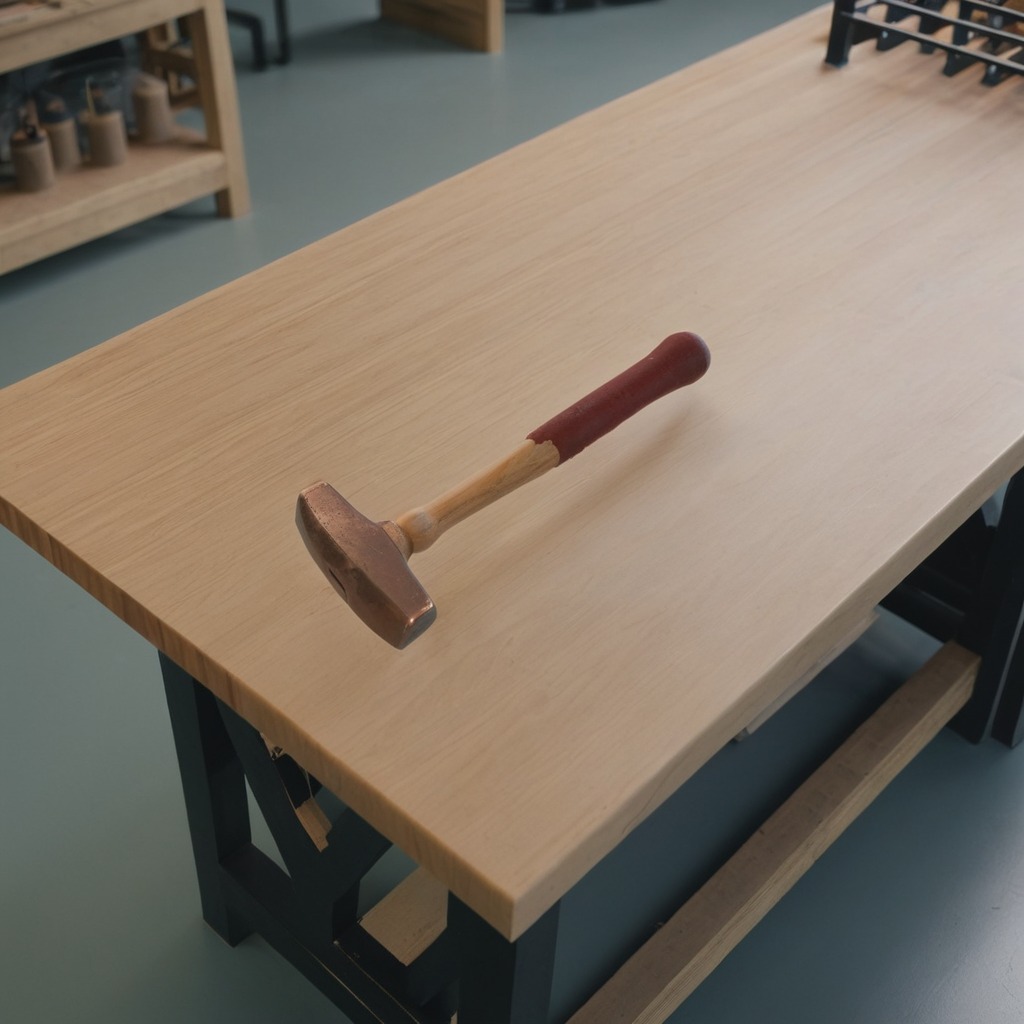
A hammer lies on the workbench inside a coastal fishing gear workshop.